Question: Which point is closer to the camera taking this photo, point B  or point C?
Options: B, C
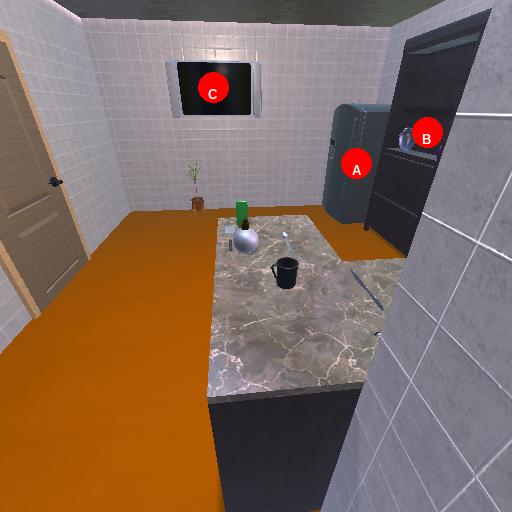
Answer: B